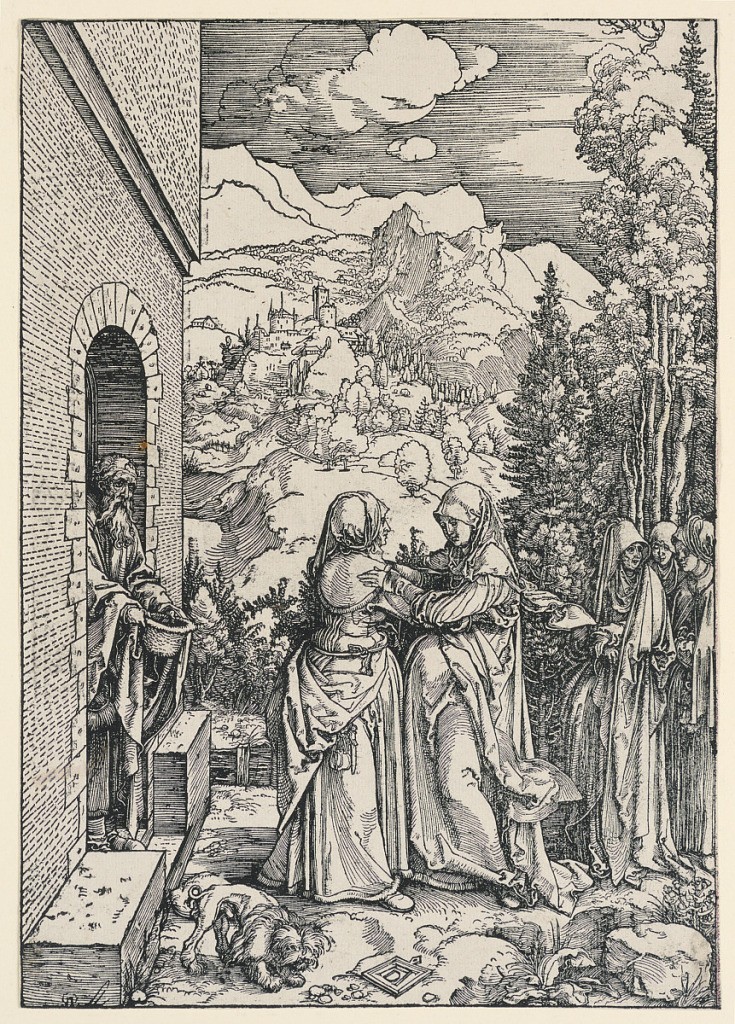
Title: The Visitation, from the Life of the Virgin series
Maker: Albrecht Dürer, German, 1471–1528
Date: ca. 1506
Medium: Woodcut on laid paper
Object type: Print
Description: Vertical rectangle. The two women embrace, center. House, left, with figure of man standing in doorway; other figures in background, right. Mountainous landscape in distance.